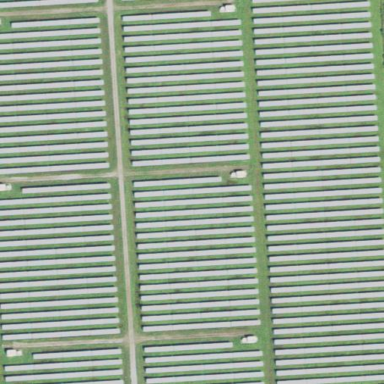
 consisting of solar photovoltaic panels."